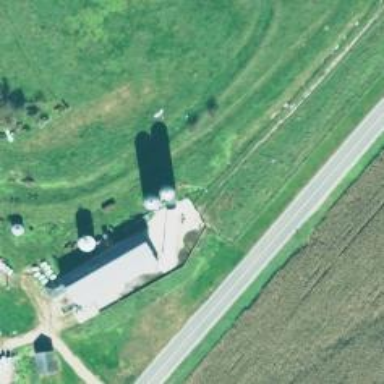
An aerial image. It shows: Silo.